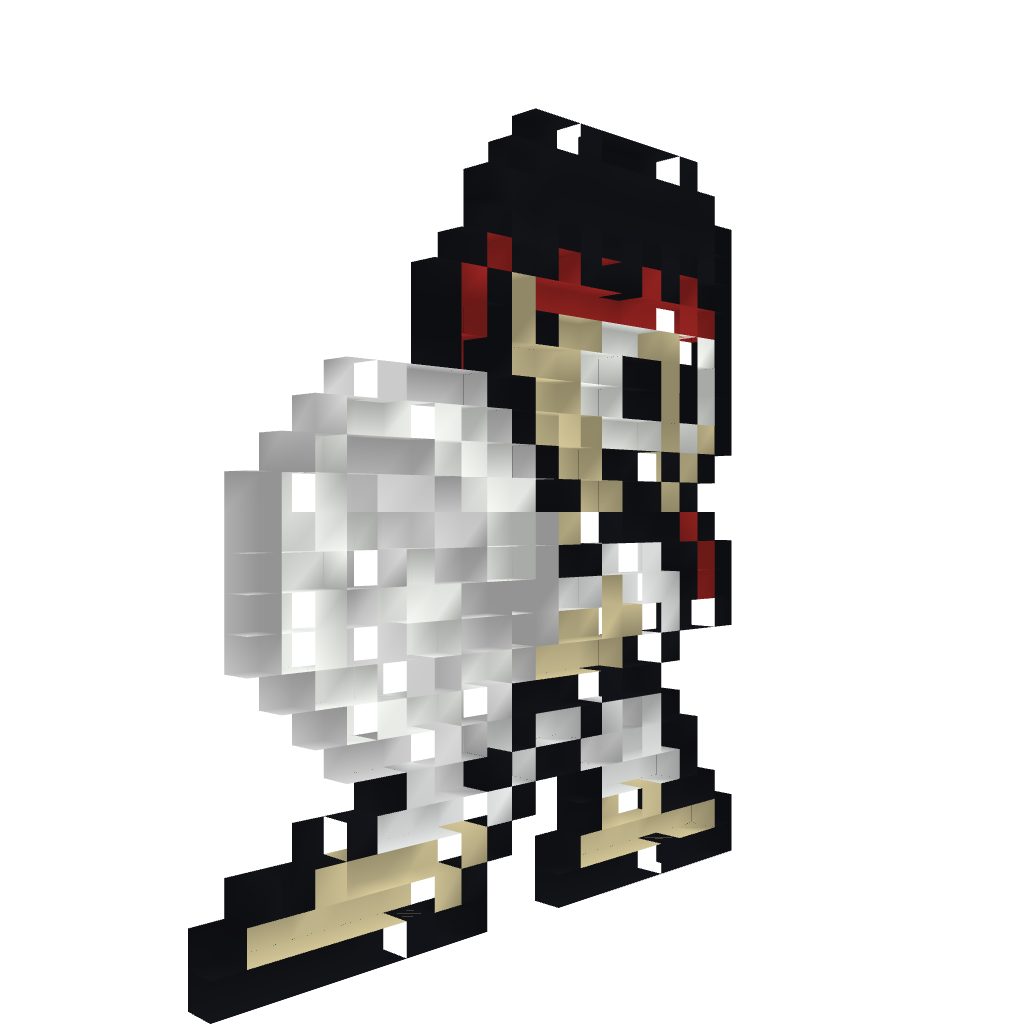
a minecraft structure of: Ryu (Street Fighter x Mega Man)